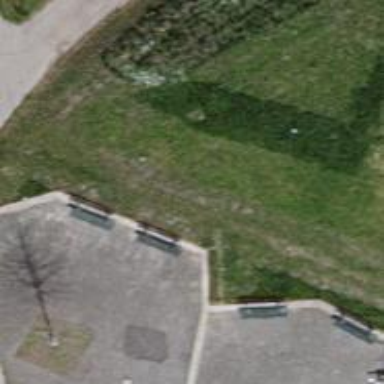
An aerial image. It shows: Bench.